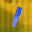
Label: 1